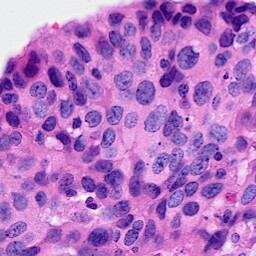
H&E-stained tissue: Breast